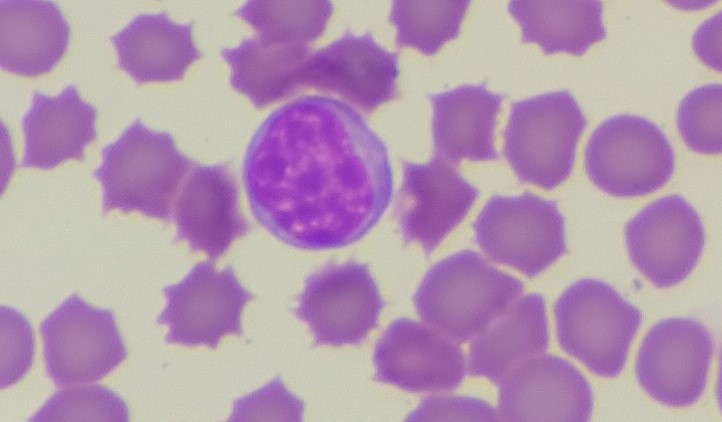
White blood cell type: Lymphocyte